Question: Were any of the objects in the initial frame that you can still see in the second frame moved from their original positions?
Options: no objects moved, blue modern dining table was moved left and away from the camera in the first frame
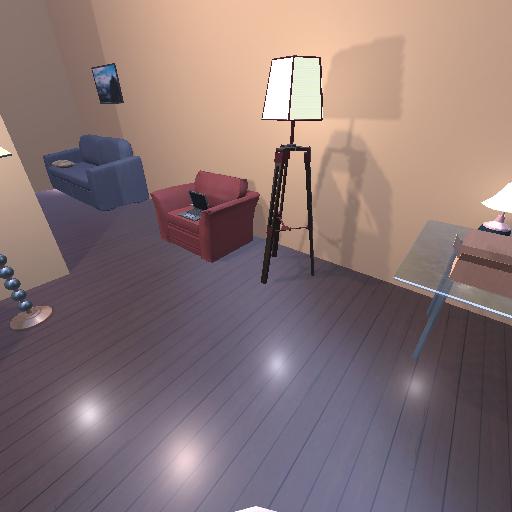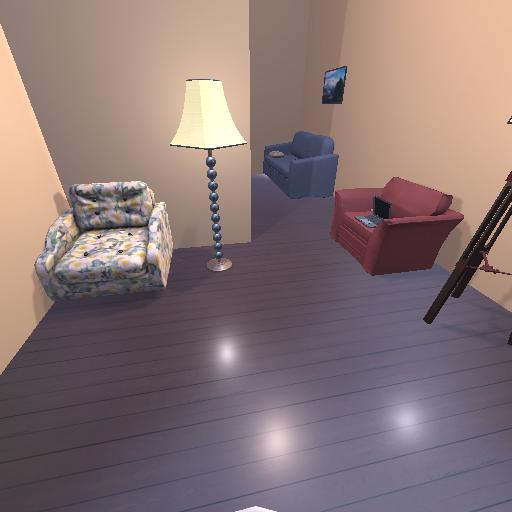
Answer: no objects moved